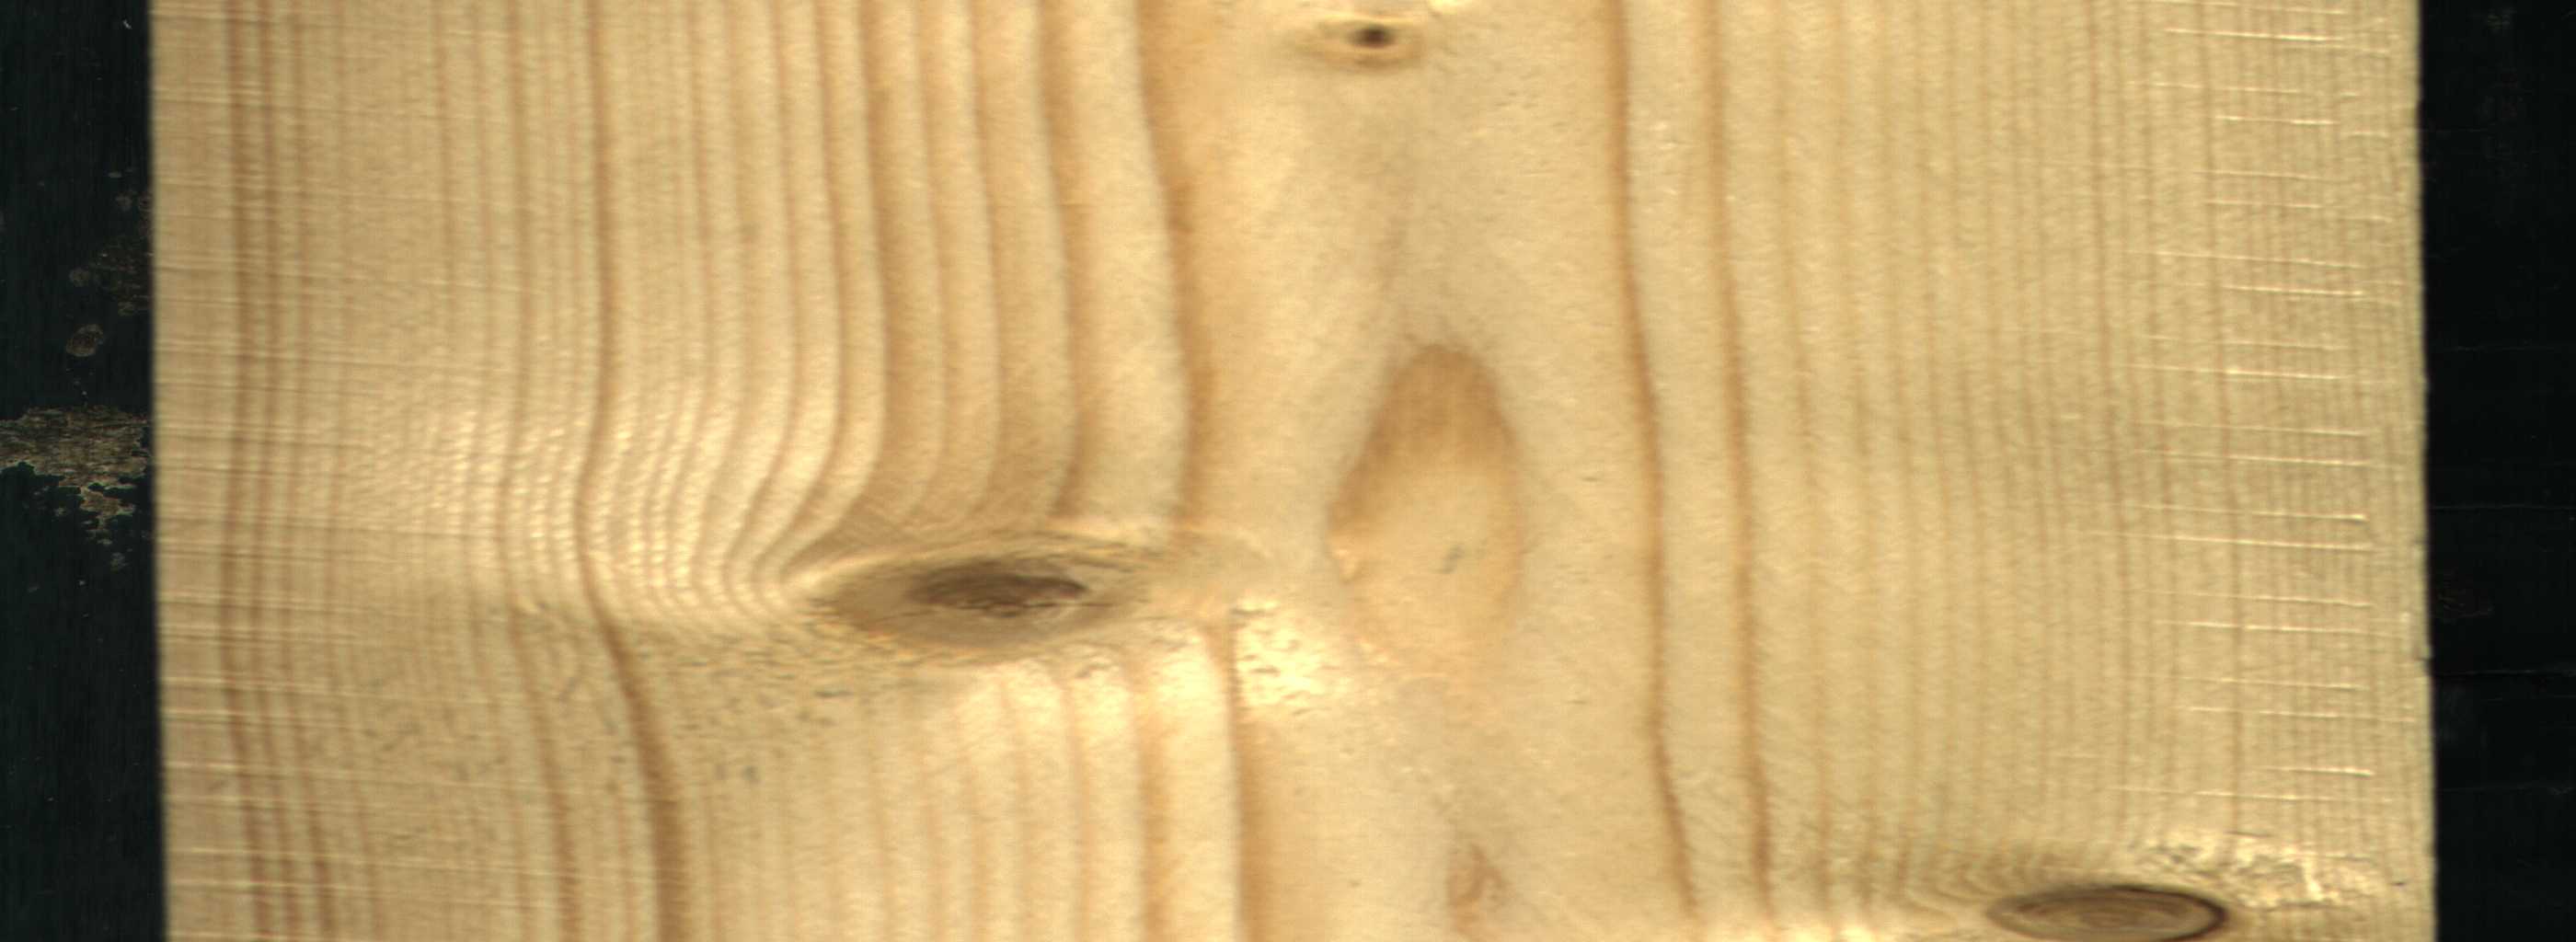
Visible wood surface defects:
Live_Knot
Live_Knot
Live_Knot